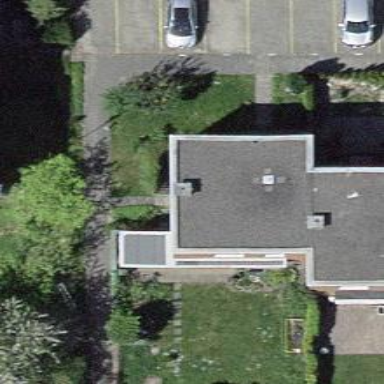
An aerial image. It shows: Residential building.